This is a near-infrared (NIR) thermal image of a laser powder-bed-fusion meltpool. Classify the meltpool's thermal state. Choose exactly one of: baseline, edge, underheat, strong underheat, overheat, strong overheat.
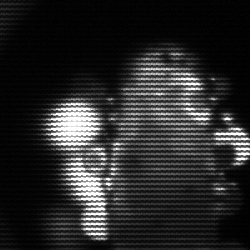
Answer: strong underheat